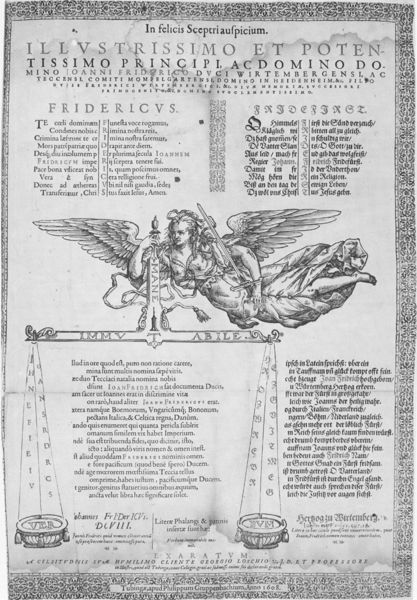
Titel: In felicis Sceptri auspicium.
Künstler: Georg Losch
Standort: Wolfenbüttel
Institution: Herzog August Bibliothek
Schlagwörter: flügel, weiß, brust, frau, grau, schwarz, zeichnung, gericht, arm, arme, band, barock, bibel, federn, kleidung, rahmen, hände, blatt, fliegen, umrandung, engel, schrift, grafik, graphik, spalten, rand, dekor, waage, flamme, buch, fuss, schweben, druck, schwarz weiss, radierung, stich, seite, illustration, schwert, text, waffen, zeitung, buchstaben, überschrift, titelblatt, wägen, personifikation, buchseite, gerechtigkeit, gedicht, bänder, kupferstich, geflügelt, durck, beschreibung, wissenschaft, justitia, justizia, poesie, latein, lateinisch, stick, anfangsbuchstabe, liste, engelsflügel, waagschale, recht, waagschalen, justicia, fridericus, illustrissimo, text schrift, friedericus, iusticia, graphik#, in felicis